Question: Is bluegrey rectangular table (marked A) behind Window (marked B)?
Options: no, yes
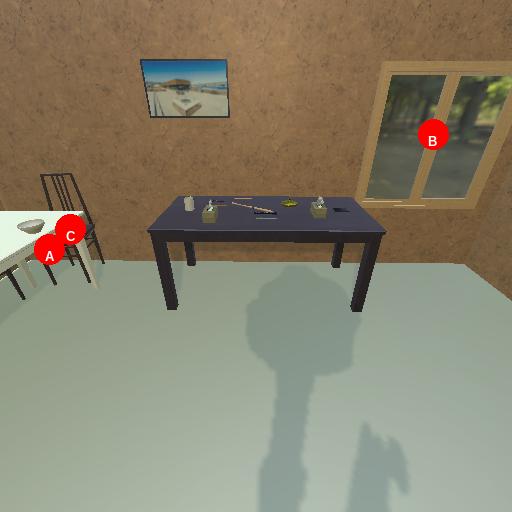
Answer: no